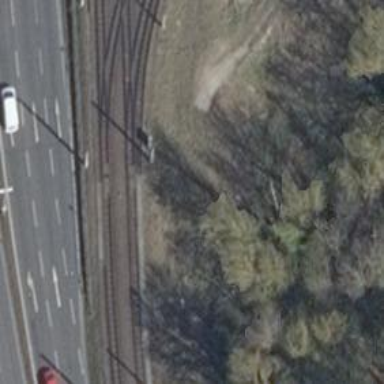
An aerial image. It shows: Railway switch with the turnout side on the right.